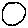
Label: circle